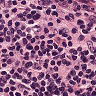
Metastatic tissue present: no